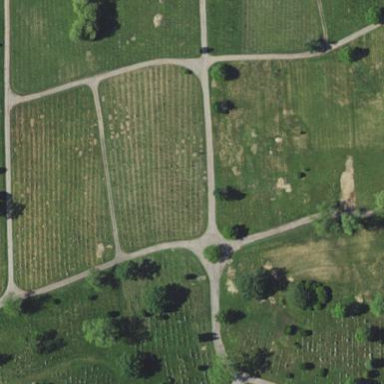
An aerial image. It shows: Graveyard used as cemetery.